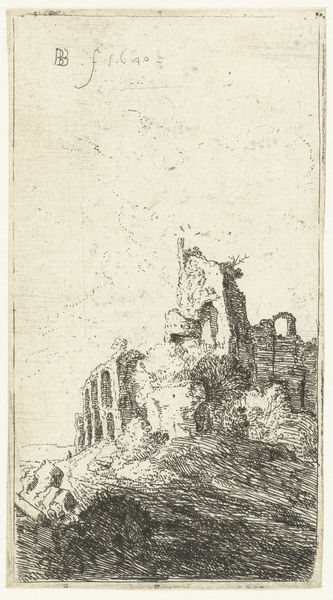
Titel: Ruïnes van keizerlijk paleis te Rome
Künstler: Bartholomeus Breenbergh
Standort: Amsterdam
Institution: Rijksmuseum
Schlagwörter: baum, berg, felsen, himmel, fenster, grau, skizze, zeichnung, schloss, weg, steine, signatur, ebene, hügel, sträucher, kamin, mauer, schriftzug, bögen, ruine, burg, druck, radierung, buchseite, mauern, hell-dunkel-kontrast, gesträuch, straffierung, rb, 1640, hüel, monochron